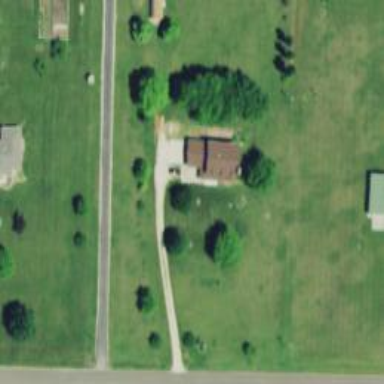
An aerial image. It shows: Driveway.